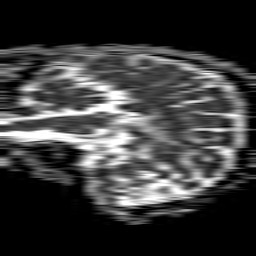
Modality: ADC
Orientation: sagittal
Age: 44
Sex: female
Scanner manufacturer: philips
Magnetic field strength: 1.5 T
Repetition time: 4.6 s
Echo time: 0.09059 s